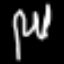
Label: fork